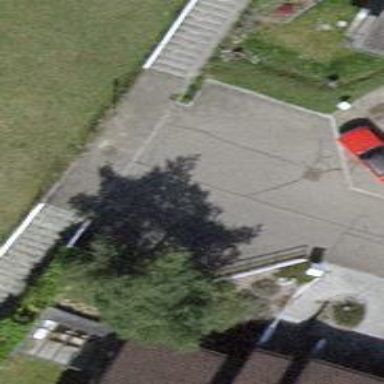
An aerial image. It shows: Set of steps on the road.